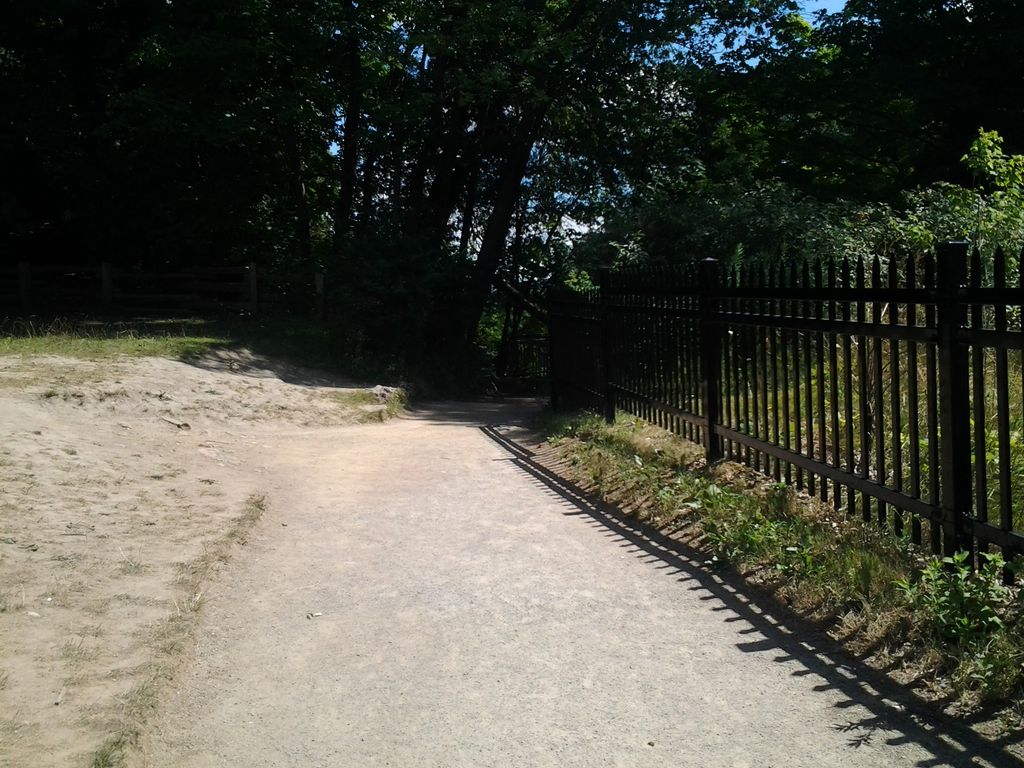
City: hamilton